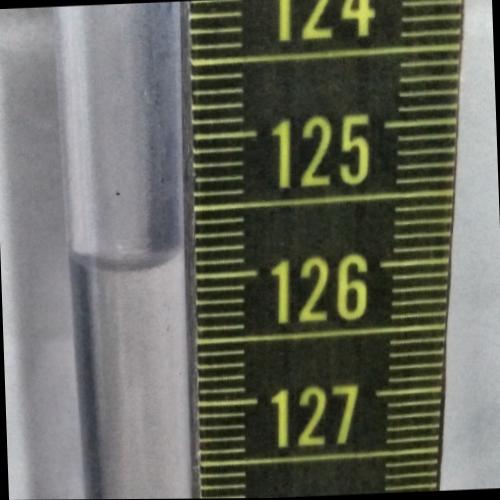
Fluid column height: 125.9 cm